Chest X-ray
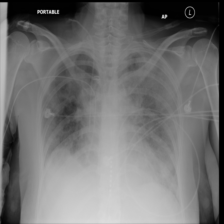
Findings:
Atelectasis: negative
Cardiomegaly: negative
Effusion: negative
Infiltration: negative
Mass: negative
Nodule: positive
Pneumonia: negative
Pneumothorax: negative
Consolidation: positive
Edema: negative
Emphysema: negative
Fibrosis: negative
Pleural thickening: negative
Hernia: negative